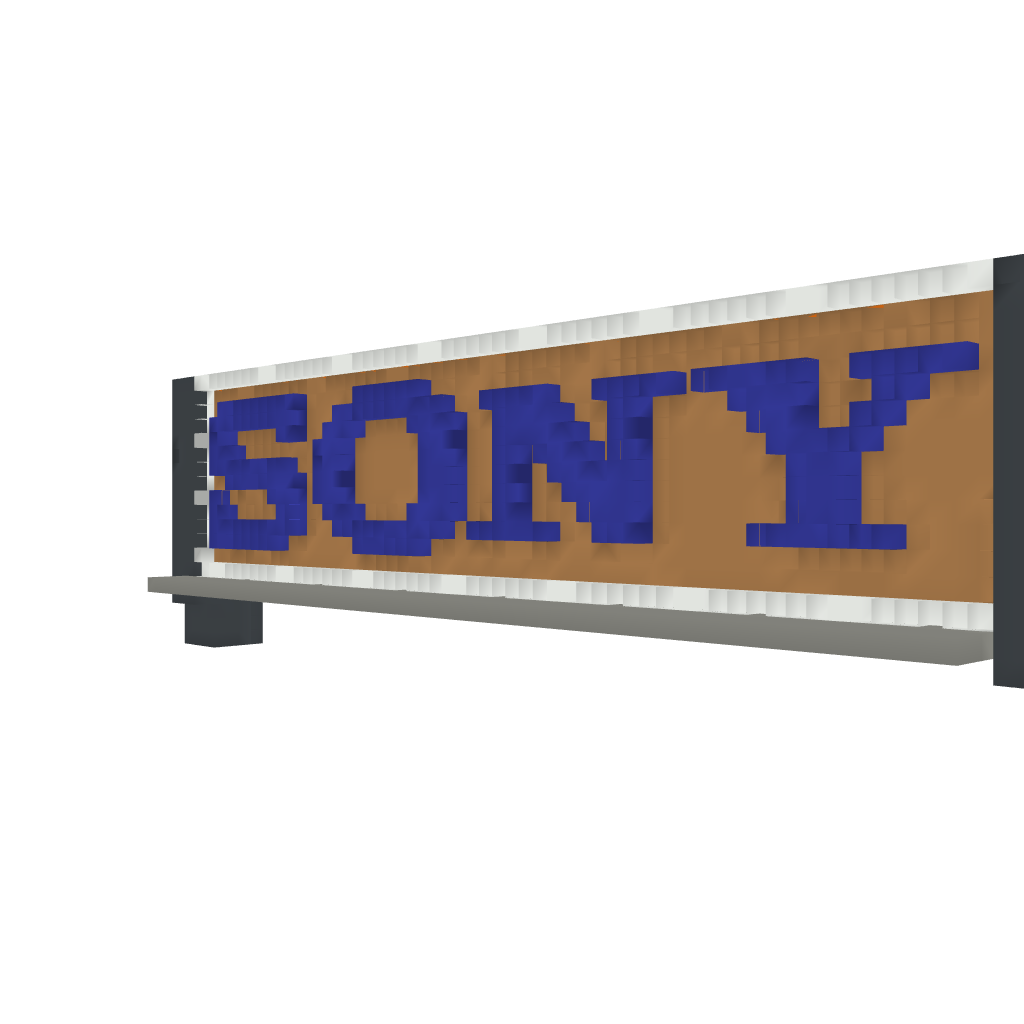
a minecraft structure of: sony logo